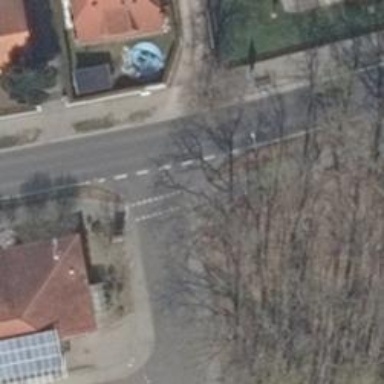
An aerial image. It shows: Sidewalk along the footway.